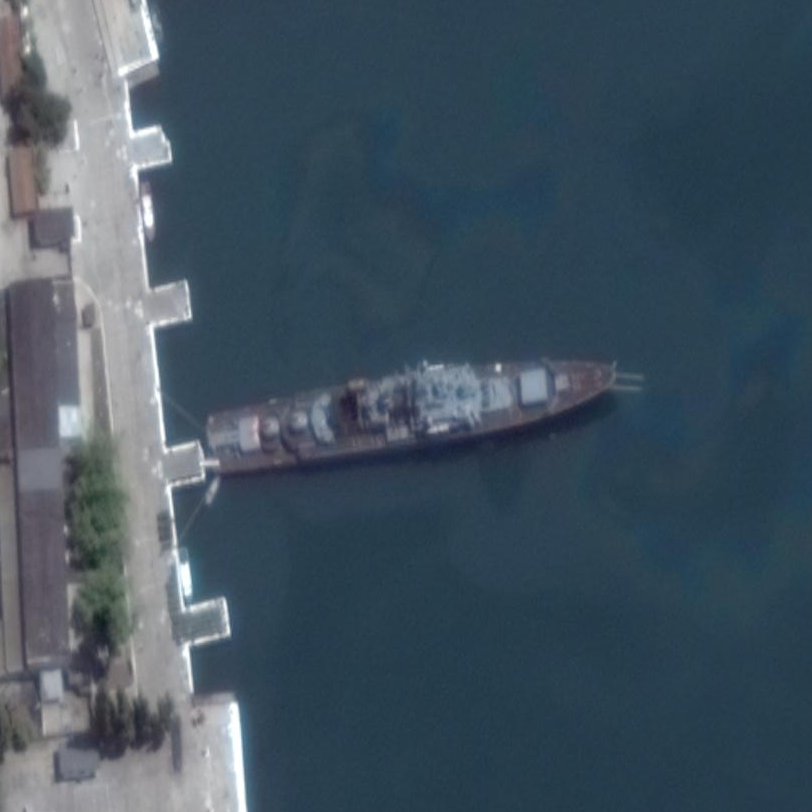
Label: cruiser